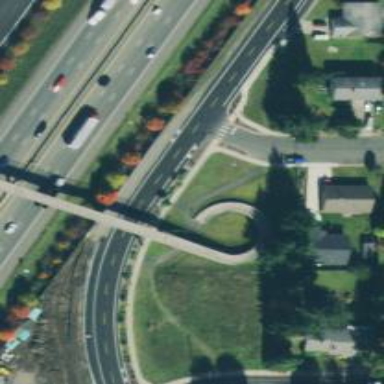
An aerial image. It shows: Footway.